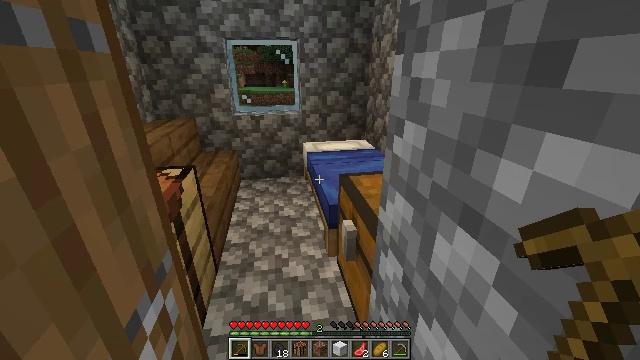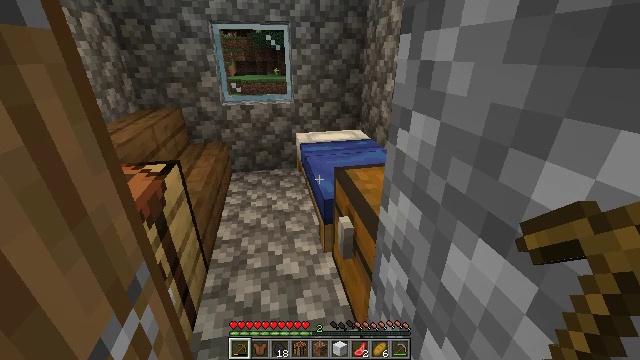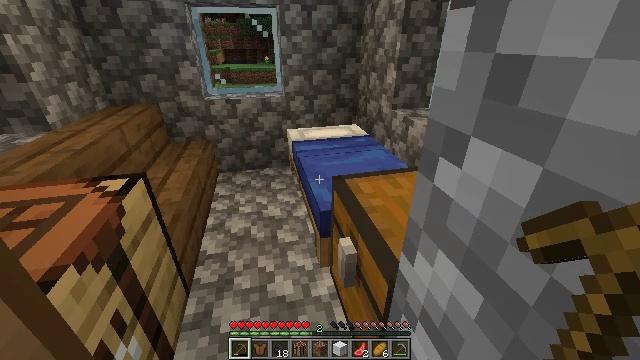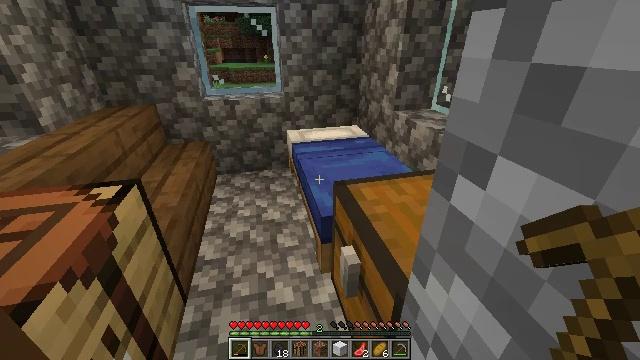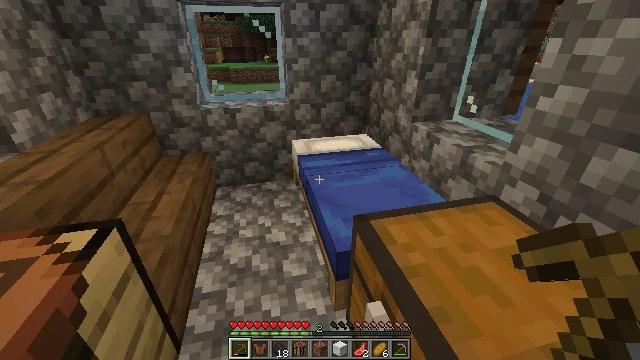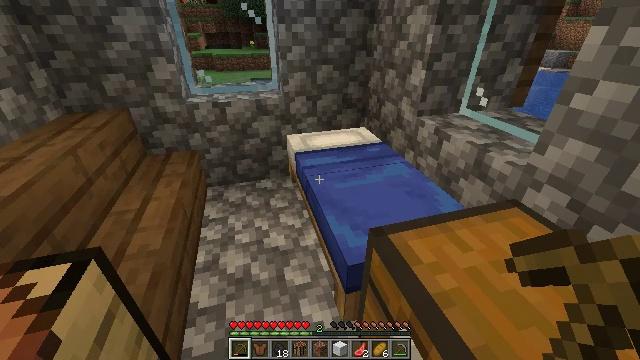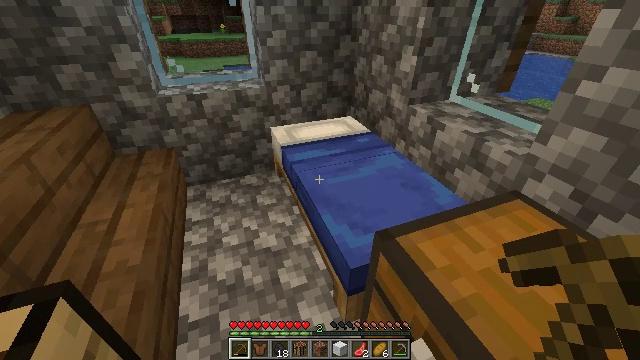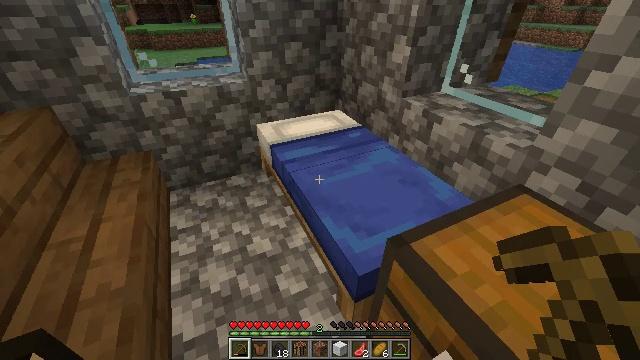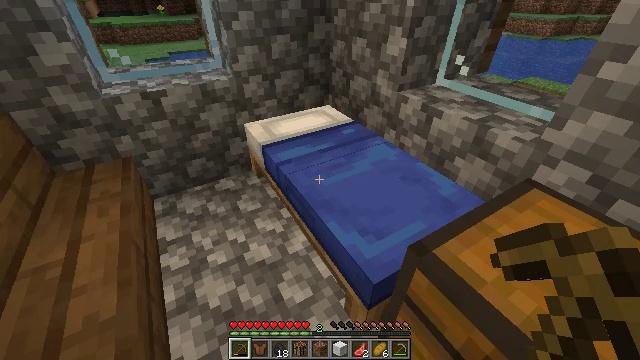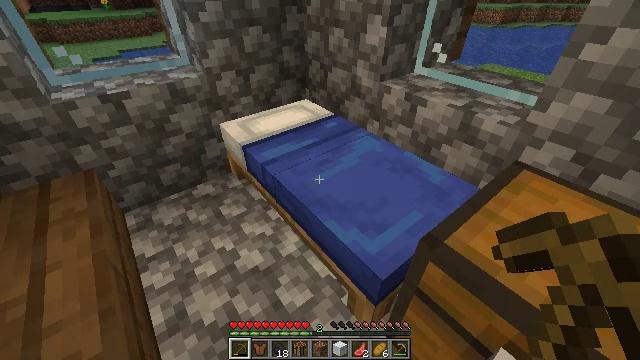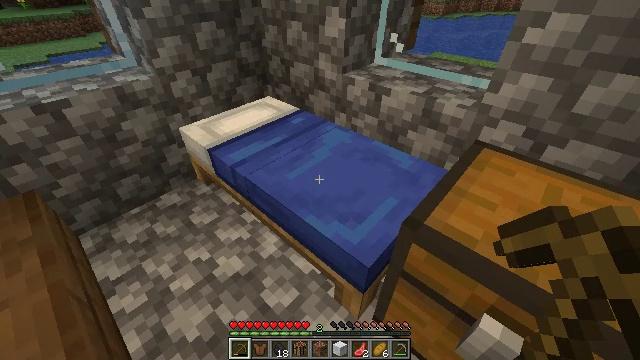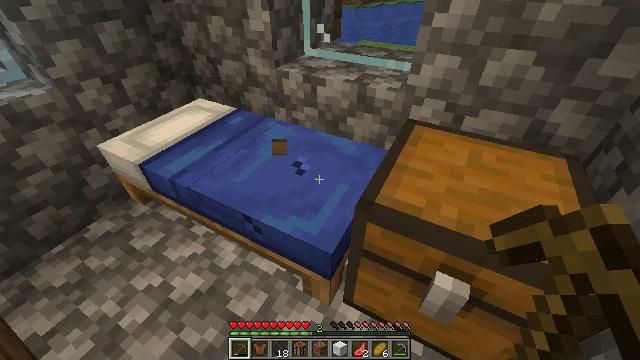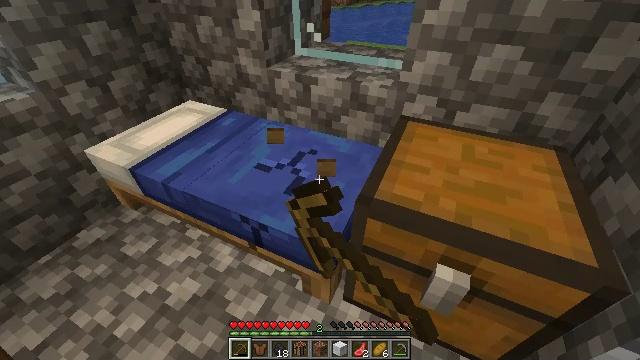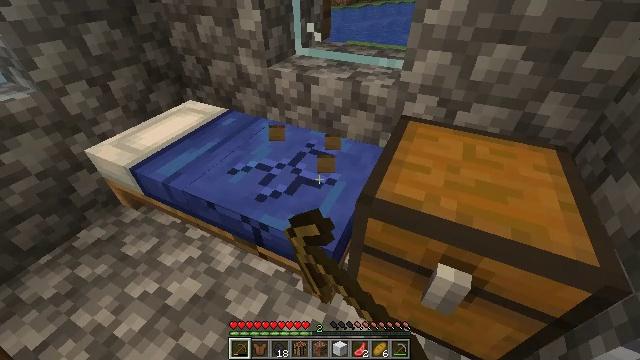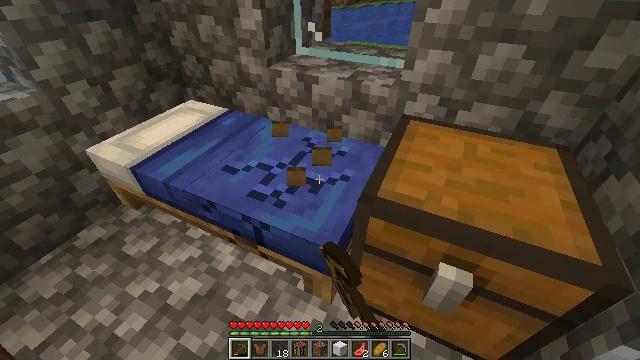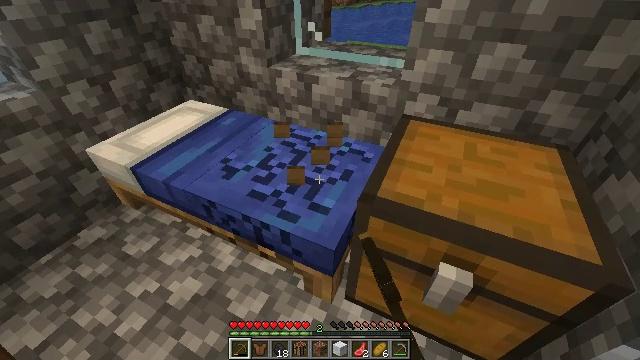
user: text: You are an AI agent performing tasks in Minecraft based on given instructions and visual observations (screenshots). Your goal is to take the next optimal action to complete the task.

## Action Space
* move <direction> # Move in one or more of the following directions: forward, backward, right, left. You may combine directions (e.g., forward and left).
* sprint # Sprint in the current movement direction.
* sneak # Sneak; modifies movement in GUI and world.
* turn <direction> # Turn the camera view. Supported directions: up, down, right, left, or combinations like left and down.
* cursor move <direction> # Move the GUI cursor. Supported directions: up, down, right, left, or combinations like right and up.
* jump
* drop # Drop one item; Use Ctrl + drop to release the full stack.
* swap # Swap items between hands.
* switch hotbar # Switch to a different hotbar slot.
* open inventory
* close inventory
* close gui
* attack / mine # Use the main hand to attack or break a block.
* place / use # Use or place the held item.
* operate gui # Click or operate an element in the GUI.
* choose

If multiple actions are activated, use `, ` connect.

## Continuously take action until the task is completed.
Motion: motion action
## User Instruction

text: Break the blue bed to move it.
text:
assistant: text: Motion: move forward, turn right and down
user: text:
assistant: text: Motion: move forward, turn right and down
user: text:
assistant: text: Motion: move forward
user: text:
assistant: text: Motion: move forward and move left
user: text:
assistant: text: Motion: move forward and move left, turn right and down
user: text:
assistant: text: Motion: move forward and move left, turn right and down
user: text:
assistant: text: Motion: move forward and move left, turn right and down
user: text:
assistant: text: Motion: turn right and down
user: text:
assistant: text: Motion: turn right and down
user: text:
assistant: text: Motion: turn right
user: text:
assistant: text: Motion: turn right and down, attack / mine
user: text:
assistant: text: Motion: turn right, attack / mine
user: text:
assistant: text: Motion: attack / mine
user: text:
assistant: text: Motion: attack / mine
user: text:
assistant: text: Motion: attack / mine
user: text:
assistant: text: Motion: attack / mine
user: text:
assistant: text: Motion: attack / mine
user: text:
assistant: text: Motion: attack / mine
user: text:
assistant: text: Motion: attack / mine
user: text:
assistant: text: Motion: attack / mine
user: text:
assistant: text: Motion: attack / mine